Field crop: maize
Growth stage: 2
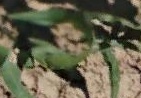
Species: maize